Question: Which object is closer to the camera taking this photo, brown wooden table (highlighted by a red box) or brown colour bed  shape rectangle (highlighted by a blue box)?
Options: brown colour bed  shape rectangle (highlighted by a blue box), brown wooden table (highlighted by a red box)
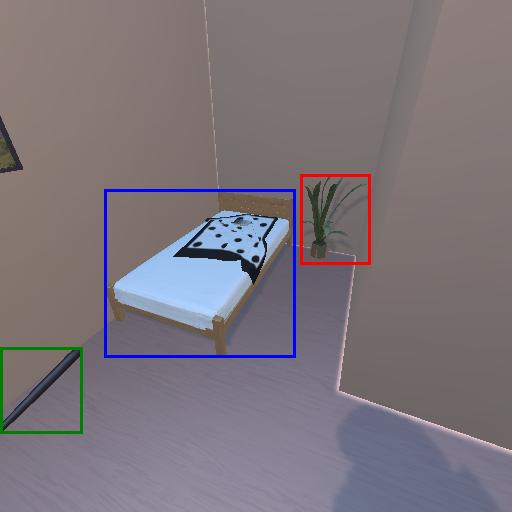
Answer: brown colour bed  shape rectangle (highlighted by a blue box)